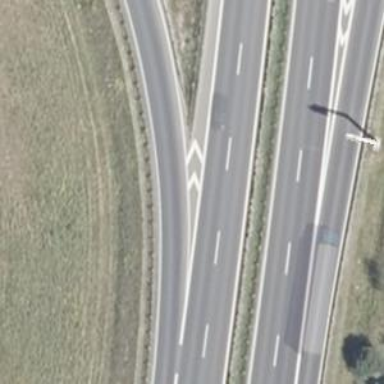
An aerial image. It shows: Trunk motorroad.